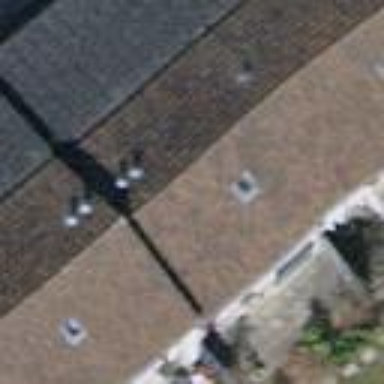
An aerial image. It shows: Building with tile roof.